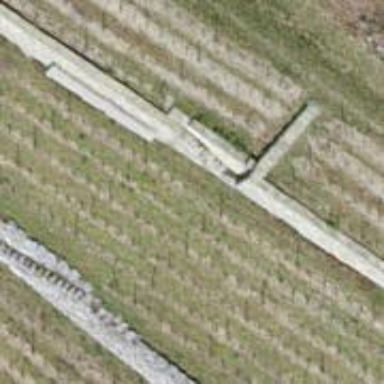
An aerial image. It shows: Retaining wall.